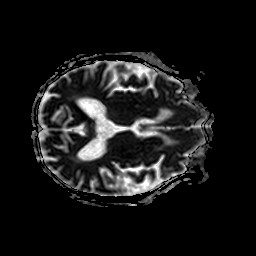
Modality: ADC
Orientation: axial
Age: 85
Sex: female
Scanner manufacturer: philips
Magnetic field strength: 1.5 T
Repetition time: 4.81 s
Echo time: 0.07764 s